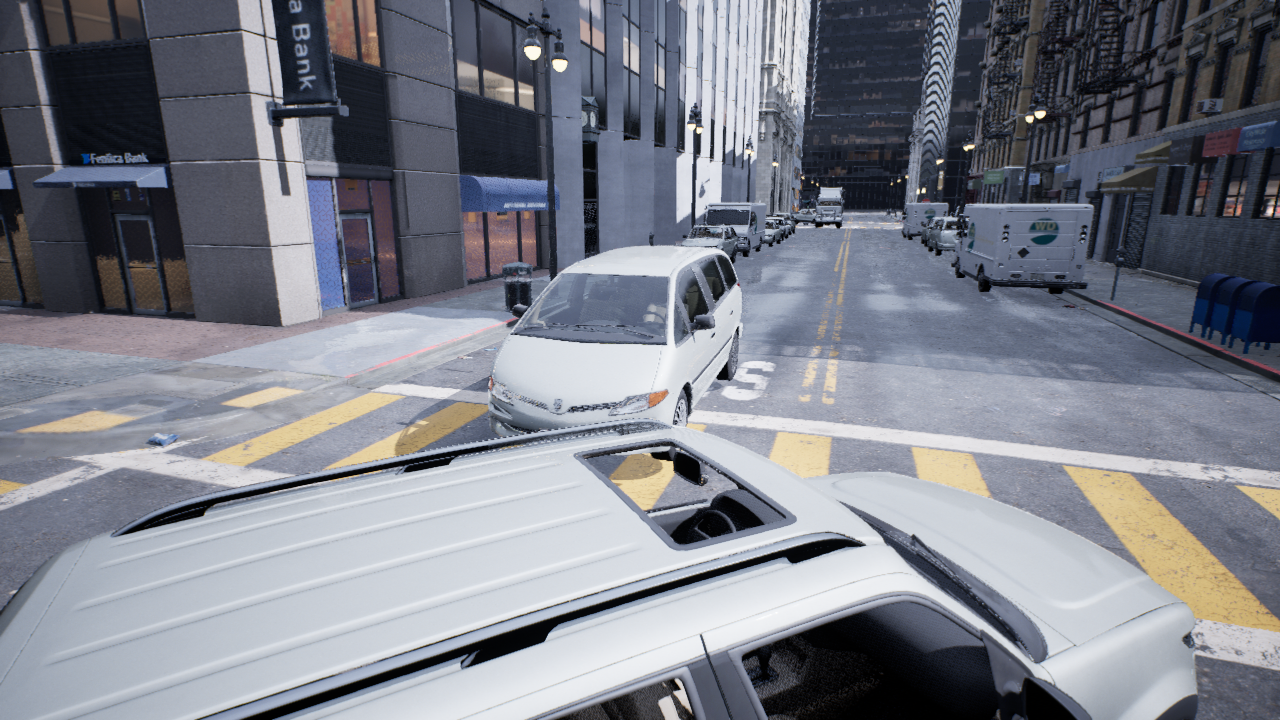
Venue: residential
Lighting: overcast
Vehicle rig: minivan